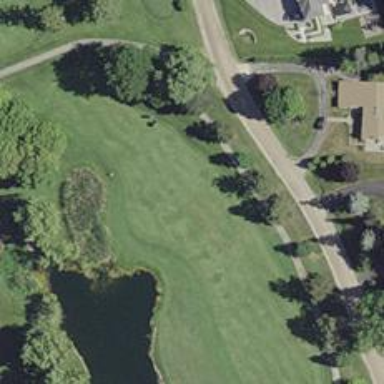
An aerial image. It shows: Golf hole.